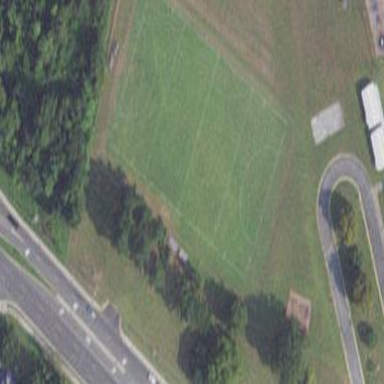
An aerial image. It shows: Soccer pitch designated for leisure and sports activities.